Question: I've tried to call stackexchange api from client side using the below code, It is working fine
'''
HTTP.call("GET",questionsURL,{params:{site:"stackoverflow",key:key,function(e,res)
{
if(e)
{
console.log("error"+e);
}
else
{
//logic
}
});
'''
When I tried call the same function from server side it is returnig something I tried to log it and it is showing the following result

The server side code is
'''
var futt=new Future();
HTTP.call("GET", userDetailsURL,{params:{site:"stackoverflow",key:key}},function(error,result)
{
futt.return(result);
console.log(result));
});
return futt.wait();
'''
What is the issue here?Any one help me pls
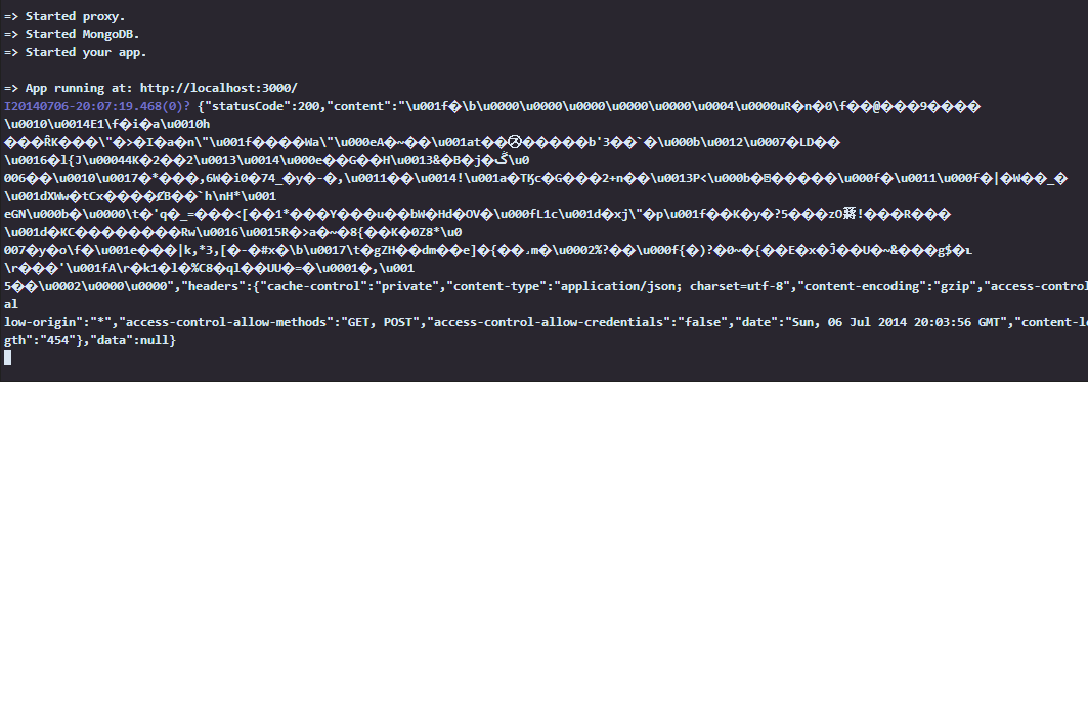
Answer: It looks like the issue is the stream by the api is gzip encoded. (Also documented here: <URL>
There isn't a way to get passed this, unless you decompress the data yourself.
It might be worth looking into into an npm module that does this all for you like those listed at: <URL>
It doesn't look like they allow uncompressed requests & Meteor gzip decode results